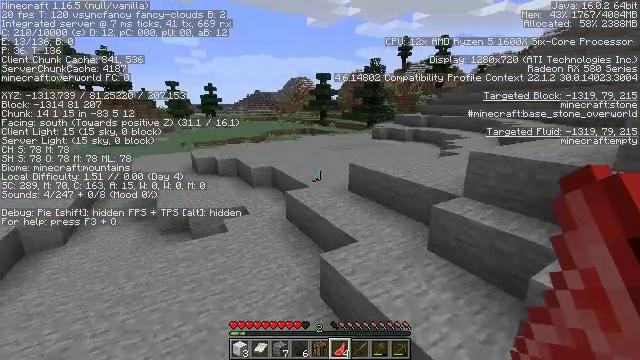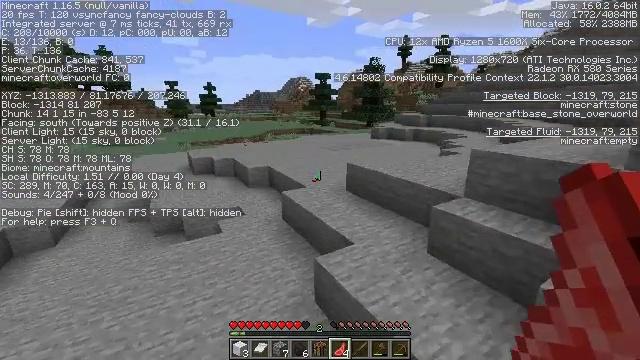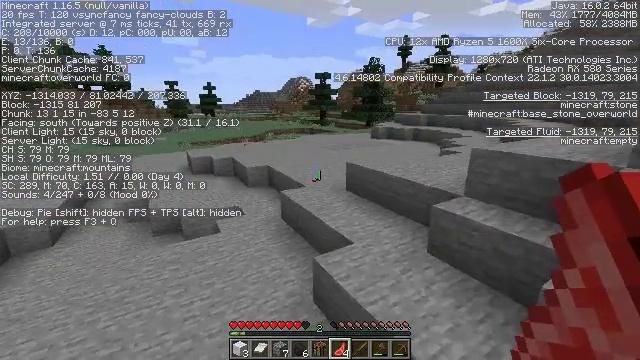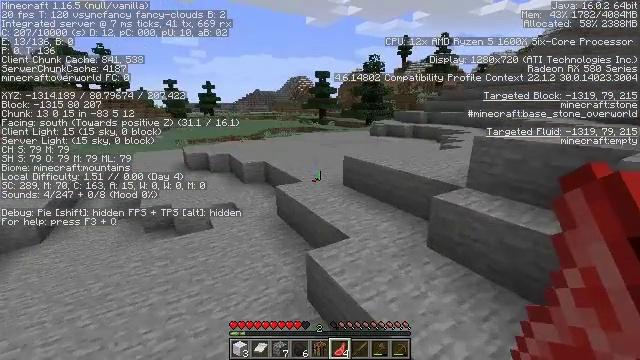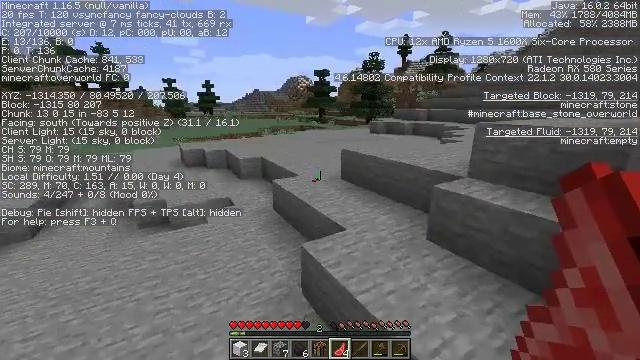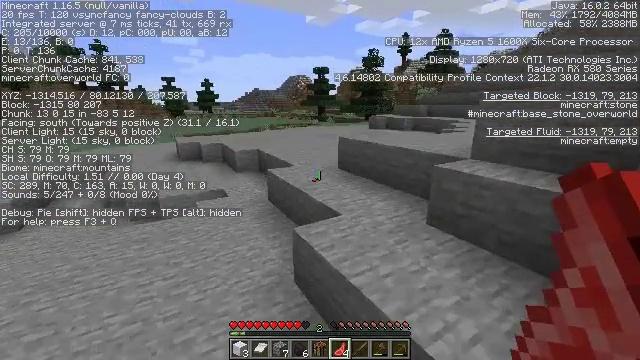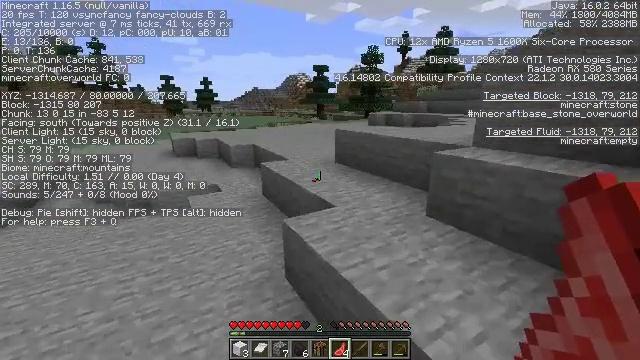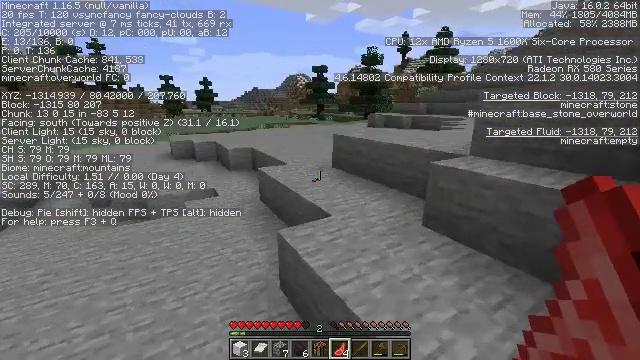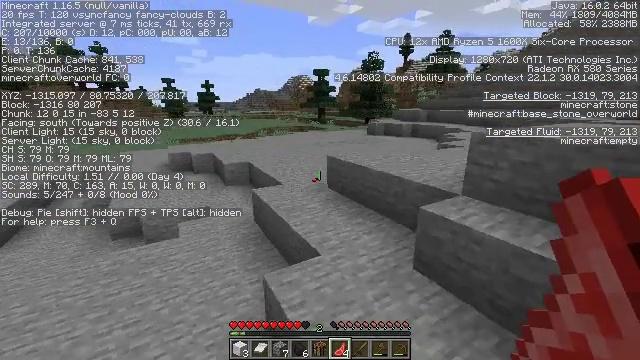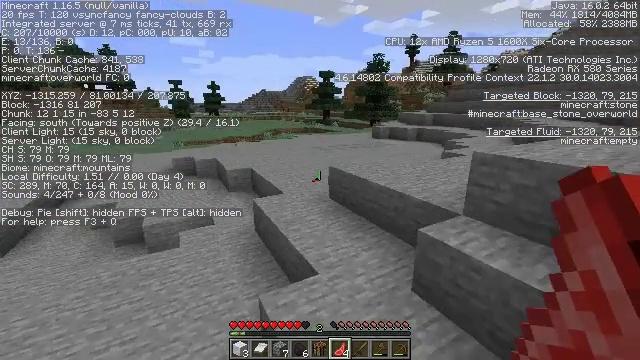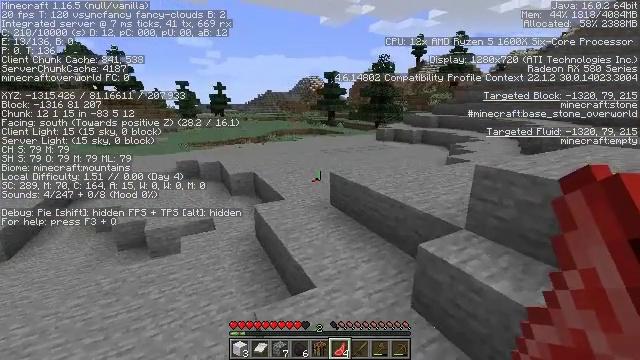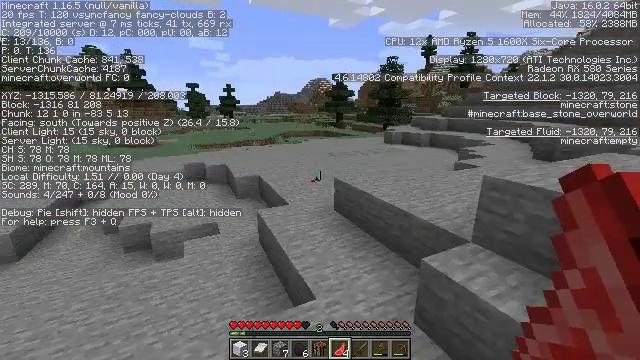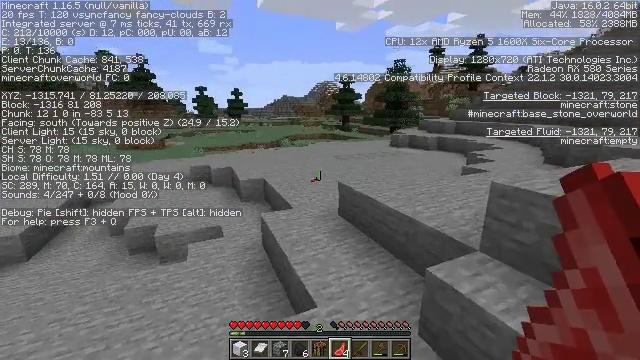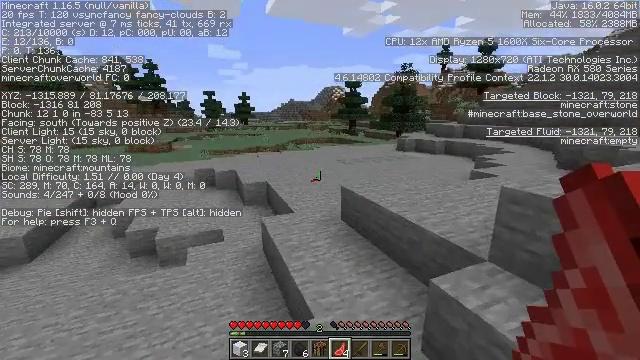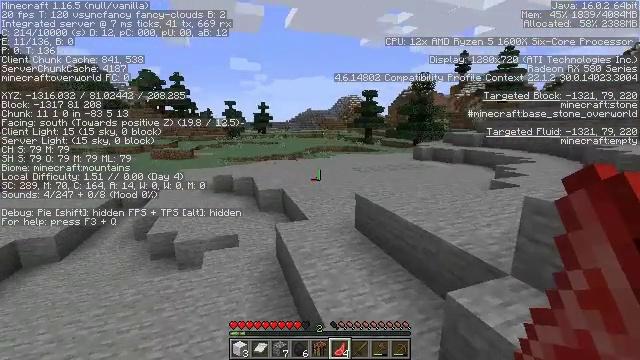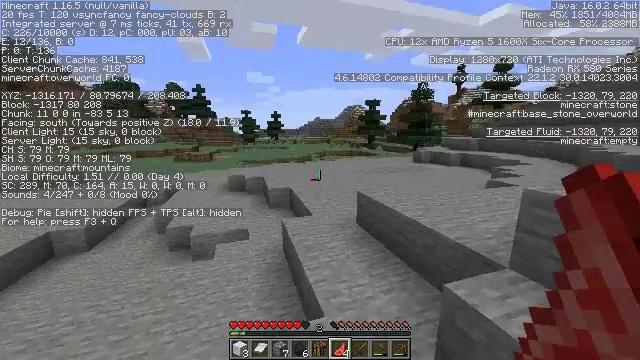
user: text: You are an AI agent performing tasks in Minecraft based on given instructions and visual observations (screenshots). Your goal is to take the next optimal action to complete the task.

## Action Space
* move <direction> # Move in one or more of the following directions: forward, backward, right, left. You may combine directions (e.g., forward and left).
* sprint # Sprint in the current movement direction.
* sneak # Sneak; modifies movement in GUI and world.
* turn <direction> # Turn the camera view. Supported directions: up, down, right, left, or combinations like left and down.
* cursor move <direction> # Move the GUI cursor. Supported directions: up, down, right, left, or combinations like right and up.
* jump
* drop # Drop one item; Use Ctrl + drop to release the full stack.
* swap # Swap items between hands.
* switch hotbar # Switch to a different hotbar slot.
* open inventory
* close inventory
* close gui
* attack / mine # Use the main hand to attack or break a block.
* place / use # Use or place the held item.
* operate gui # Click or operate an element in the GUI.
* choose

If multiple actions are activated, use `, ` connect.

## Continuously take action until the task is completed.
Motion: motion action
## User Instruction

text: Mine the oak trapdoor.
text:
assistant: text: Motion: move forward and move right, jump
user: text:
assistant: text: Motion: move forward and move right, jump
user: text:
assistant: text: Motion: move forward and move right, jump
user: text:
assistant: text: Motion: move forward and move right, jump
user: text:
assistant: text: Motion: move forward and move right, jump
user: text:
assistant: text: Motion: move forward and move right, jump
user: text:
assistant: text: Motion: move forward and move right, jump
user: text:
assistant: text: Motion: move forward and move right
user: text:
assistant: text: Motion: move forward and move right, turn left
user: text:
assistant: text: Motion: move forward and move right, turn left
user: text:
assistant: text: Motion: move forward, turn left
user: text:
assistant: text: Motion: move forward, turn left
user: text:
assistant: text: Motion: move forward, sprint, turn left
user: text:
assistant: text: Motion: move forward, sprint, turn left and up
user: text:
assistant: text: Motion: move forward, sprint, turn left
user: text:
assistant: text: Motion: move forward, sprint, jump
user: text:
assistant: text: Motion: move forward, jump
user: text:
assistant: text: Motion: move forward, jump
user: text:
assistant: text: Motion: move forward, jump
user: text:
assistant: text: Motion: move forward, jump
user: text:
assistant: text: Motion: move forward, jump
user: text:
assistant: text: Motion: move forward, jump
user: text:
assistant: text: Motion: move forward, jump
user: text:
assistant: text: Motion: move forward, jump
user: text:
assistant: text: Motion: move forward, jump
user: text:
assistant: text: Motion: move forward, jump
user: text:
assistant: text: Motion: move forward and move left, jump
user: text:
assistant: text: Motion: move forward and move left, jump
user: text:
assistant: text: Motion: move forward and move left, jump
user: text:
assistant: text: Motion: move forward and move left, jump